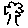
Label: tree